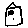
Label: house